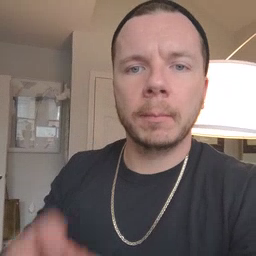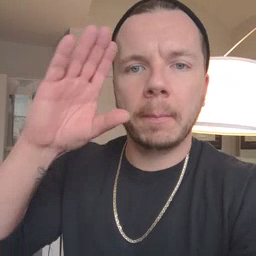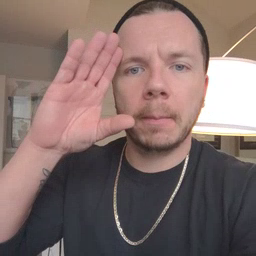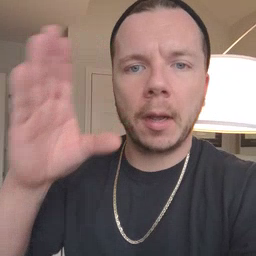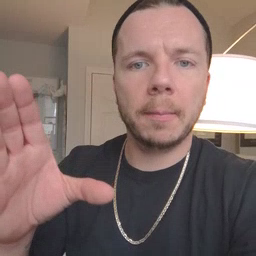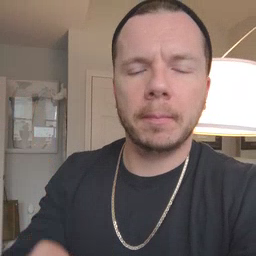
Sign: bye